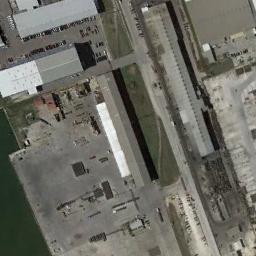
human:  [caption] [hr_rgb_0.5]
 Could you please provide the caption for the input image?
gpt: Many houses of different shapes are in the industrial area .

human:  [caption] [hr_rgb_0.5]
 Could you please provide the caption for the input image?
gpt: The industrial area has some workshops, A green area, A parking lot and several open areas .

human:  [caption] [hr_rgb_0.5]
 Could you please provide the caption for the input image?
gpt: In an industrial area, There are factories and roads, There are planned parking lots, And items are stacked .

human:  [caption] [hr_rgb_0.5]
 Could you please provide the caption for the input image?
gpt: Different buildings in the industrial area have different orientations .

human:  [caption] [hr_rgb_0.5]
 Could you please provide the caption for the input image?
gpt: There are some gray buildings on the industrial area .